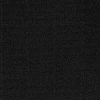
Atmospheric dust classification: dusty